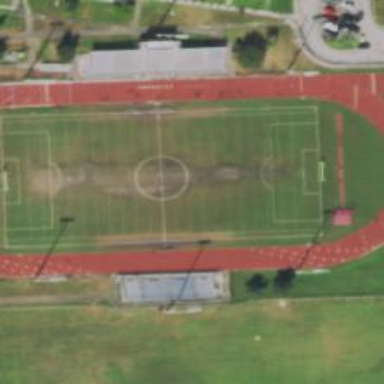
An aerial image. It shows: Grass pitch designated for soccer.